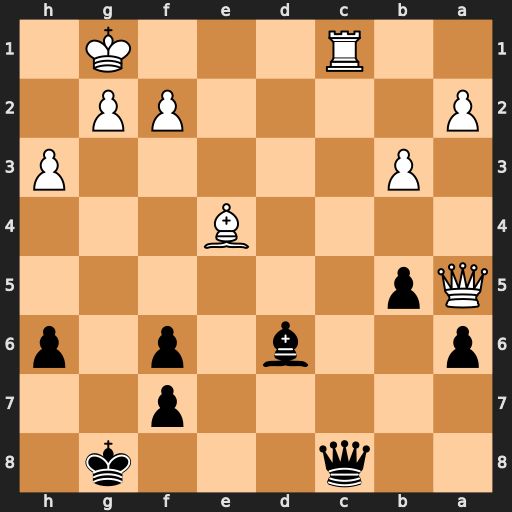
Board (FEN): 2q3k1/5p2/p2b1p1p/Qp6/4B3/1P5P/P4PP1/2R3K1
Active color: b
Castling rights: -
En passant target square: -
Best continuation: Qxc1+ Qe1 Qxe1#